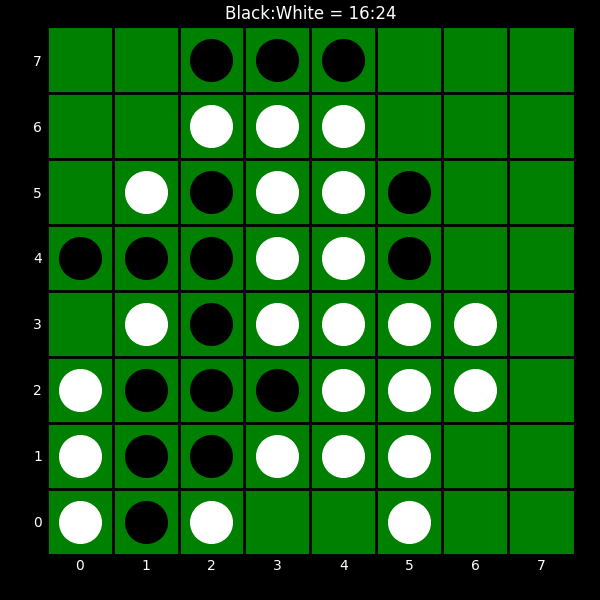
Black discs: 16
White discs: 24